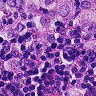
Metastatic tissue present: yes